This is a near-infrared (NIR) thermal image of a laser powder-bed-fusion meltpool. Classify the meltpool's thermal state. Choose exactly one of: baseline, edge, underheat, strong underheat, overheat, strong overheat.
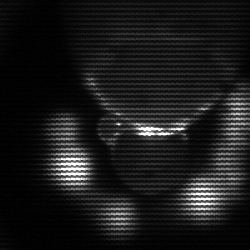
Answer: edge